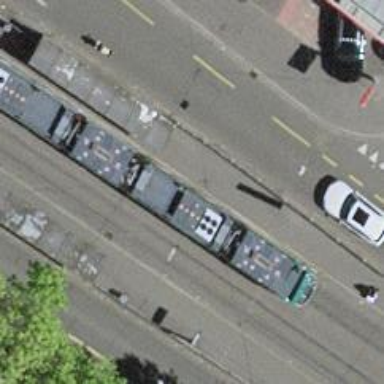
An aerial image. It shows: Tram stop with public transport stop position for trams.